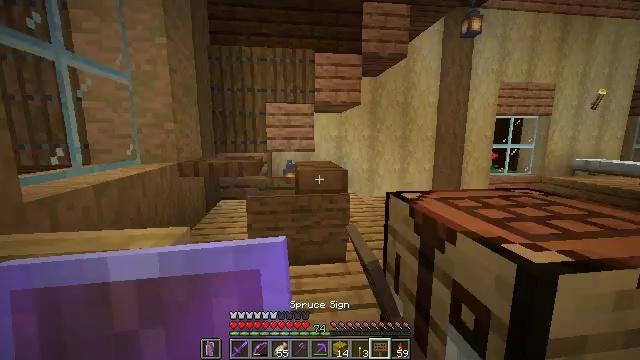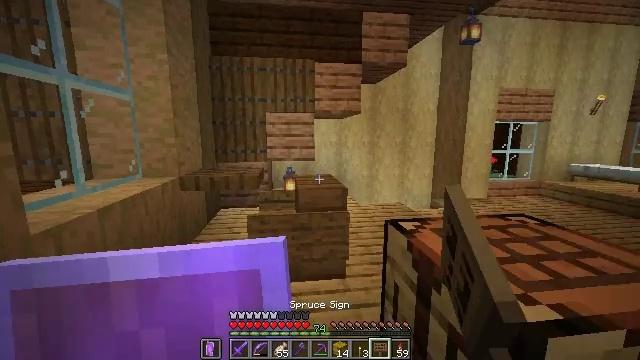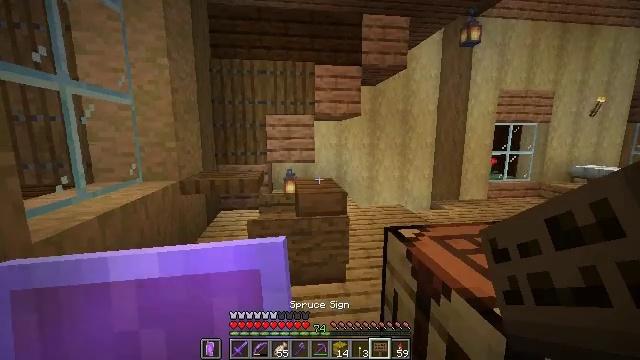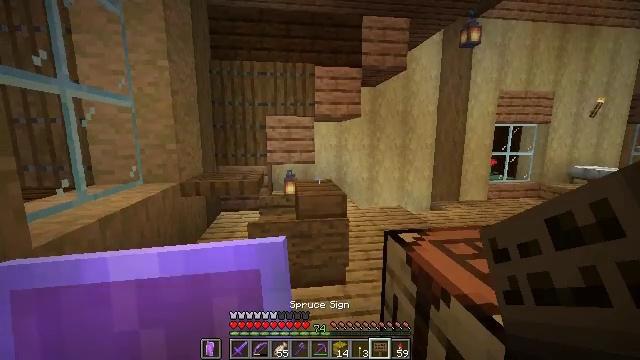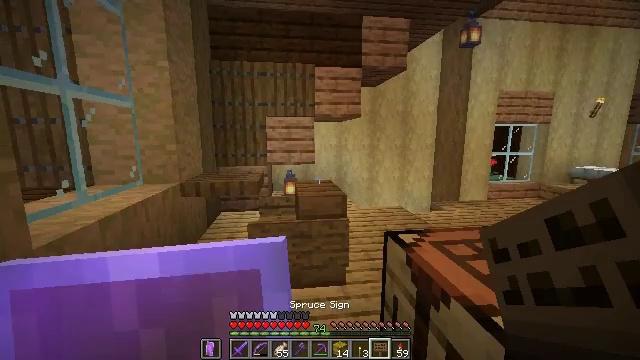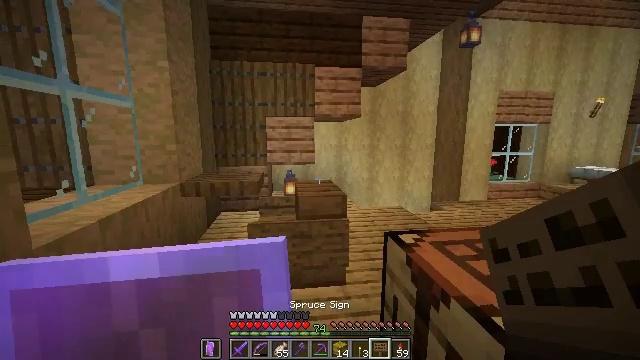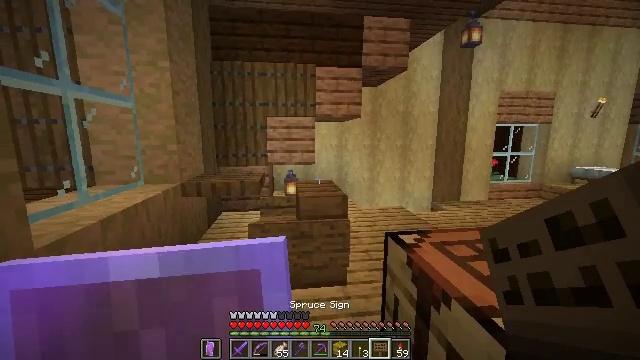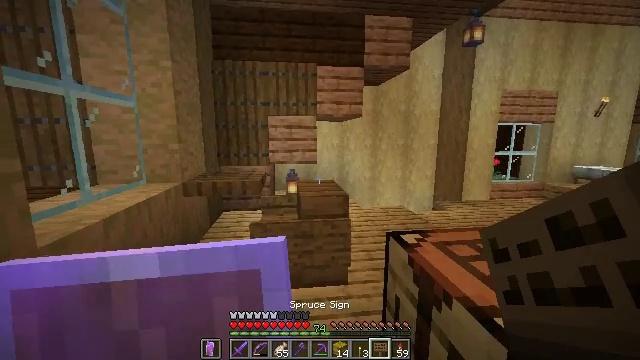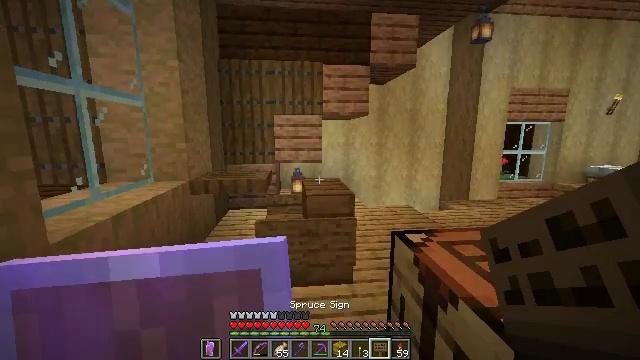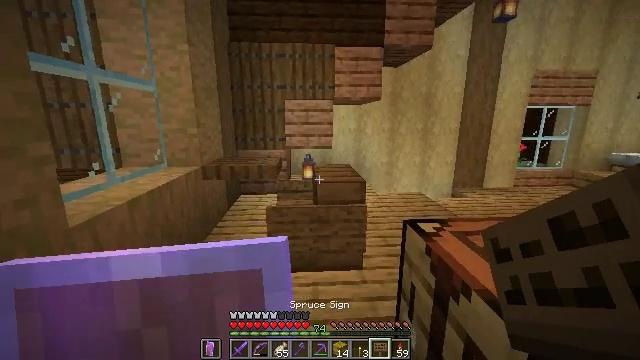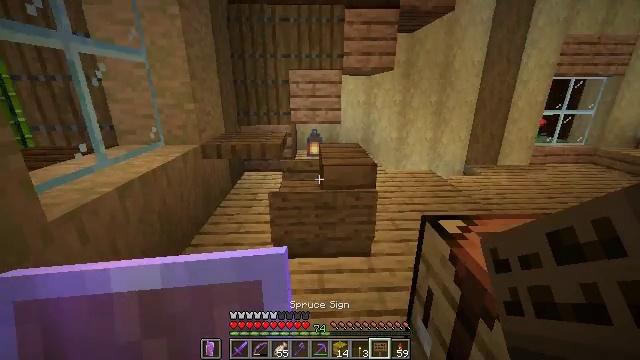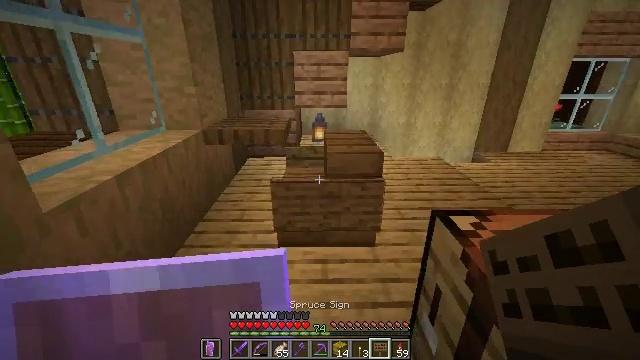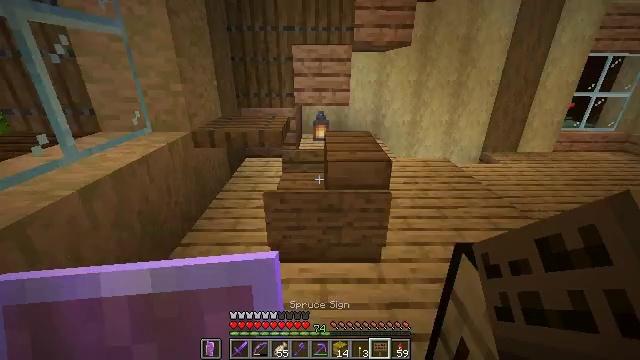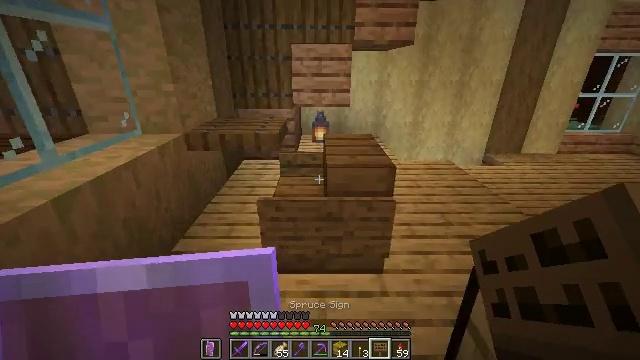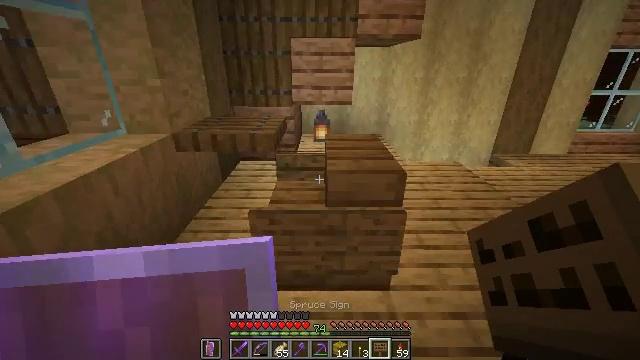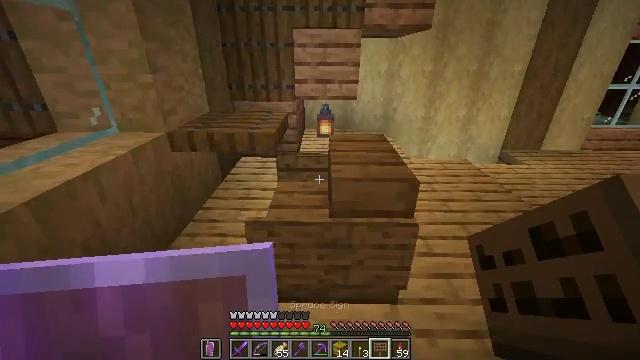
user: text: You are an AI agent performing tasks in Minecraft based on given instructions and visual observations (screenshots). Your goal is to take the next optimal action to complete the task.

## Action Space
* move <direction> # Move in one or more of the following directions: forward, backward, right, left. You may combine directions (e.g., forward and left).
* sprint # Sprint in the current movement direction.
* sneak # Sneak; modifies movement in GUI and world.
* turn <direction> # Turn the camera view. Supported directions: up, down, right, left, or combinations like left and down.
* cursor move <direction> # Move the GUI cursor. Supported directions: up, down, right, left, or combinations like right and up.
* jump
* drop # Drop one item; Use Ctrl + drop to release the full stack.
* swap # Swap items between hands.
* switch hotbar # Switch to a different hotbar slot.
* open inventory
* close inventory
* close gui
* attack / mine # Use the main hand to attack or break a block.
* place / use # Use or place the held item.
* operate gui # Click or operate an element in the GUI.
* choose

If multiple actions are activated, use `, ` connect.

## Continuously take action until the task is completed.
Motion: motion action
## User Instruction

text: Open a crafting table to craft a flower pot.
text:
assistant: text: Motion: open gui
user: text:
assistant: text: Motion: close gui
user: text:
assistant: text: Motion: no_op
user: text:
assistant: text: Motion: no_op
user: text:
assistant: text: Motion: no_op
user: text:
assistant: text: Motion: no_op
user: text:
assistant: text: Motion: no_op
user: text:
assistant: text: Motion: turn left
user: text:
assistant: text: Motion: move forward, turn left and down
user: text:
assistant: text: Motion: move forward, turn left and down
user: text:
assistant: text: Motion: move forward, turn left and down
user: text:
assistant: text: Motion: move forward
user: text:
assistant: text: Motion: move forward
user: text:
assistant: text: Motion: move forward
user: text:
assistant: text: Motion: move forward, turn down
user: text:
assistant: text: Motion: move forward, turn down
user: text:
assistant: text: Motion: move forward, turn right and down
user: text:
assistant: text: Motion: no_op
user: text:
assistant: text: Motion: no_op
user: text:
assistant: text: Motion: no_op
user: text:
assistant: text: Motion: move right
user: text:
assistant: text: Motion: move right
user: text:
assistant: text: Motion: move right
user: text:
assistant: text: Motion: move right
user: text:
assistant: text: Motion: move right, turn left and up
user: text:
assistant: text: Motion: move right, turn left and up
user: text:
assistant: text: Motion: move right, turn left and up
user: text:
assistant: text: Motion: move right, turn left and up
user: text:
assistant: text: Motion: move right, turn left
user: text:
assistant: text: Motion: move right, turn left